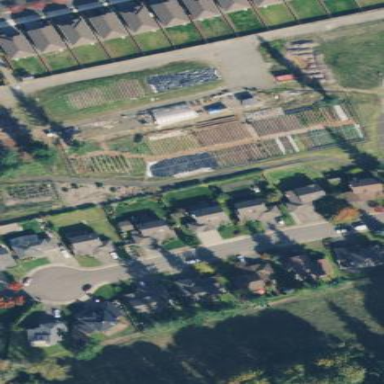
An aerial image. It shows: Area designated for allotments.